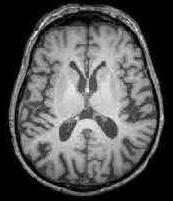
Label: notumor